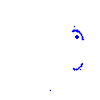
Particle: kaon